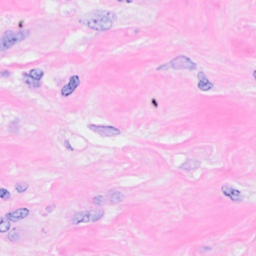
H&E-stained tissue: Breast